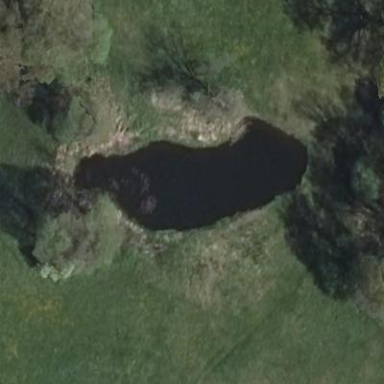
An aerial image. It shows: Pond with natural water.